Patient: sex M, age 17
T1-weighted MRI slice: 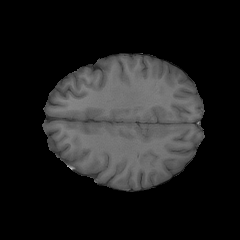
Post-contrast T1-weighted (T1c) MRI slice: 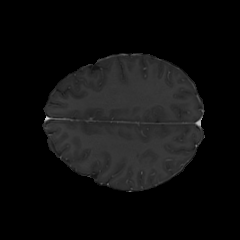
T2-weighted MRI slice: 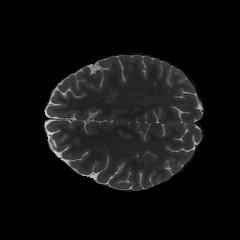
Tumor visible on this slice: yes
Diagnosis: Astrocytoma, IDH-mutant
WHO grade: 4